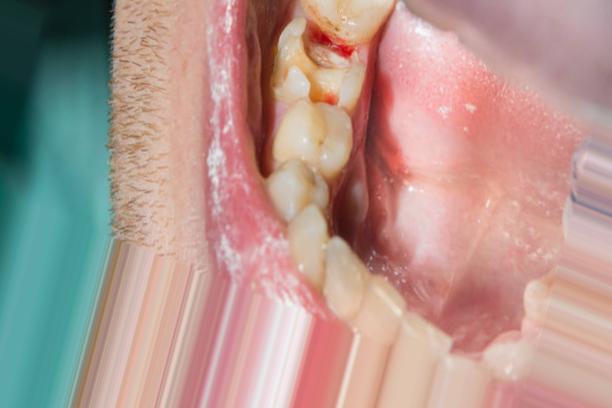
Condition: Caries